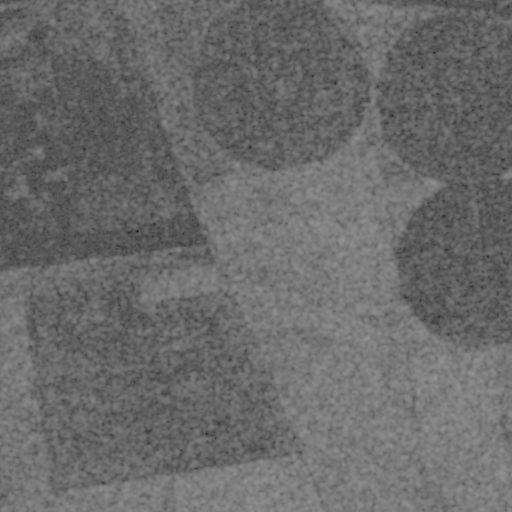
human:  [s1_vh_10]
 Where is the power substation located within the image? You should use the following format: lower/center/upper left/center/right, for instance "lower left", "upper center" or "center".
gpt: The power substation is located in the upper center of the image.
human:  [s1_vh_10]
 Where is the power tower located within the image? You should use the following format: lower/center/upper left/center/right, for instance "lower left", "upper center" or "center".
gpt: The power tower is located in the upper center of the image.
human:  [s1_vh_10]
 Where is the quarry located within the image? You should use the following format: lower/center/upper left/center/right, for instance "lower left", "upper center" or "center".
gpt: There is no quarry in the image.

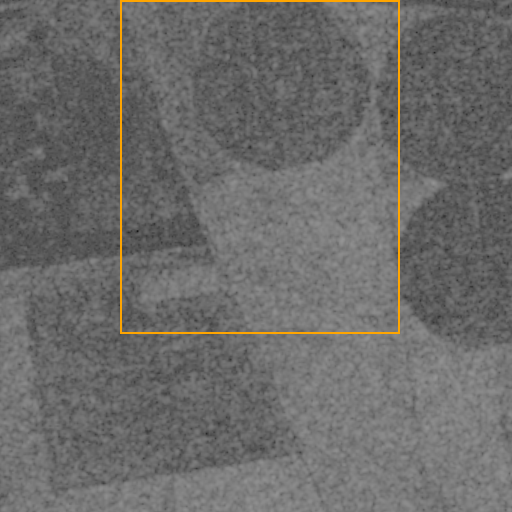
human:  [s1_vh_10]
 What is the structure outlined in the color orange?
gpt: The structure outlined in orange is a crop field.
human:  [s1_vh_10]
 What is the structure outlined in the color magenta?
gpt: There is no magenta outline.